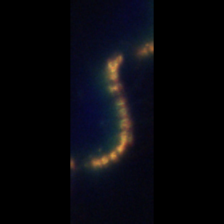
Taxon: Chaetoceros
Group: Diatoms